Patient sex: F
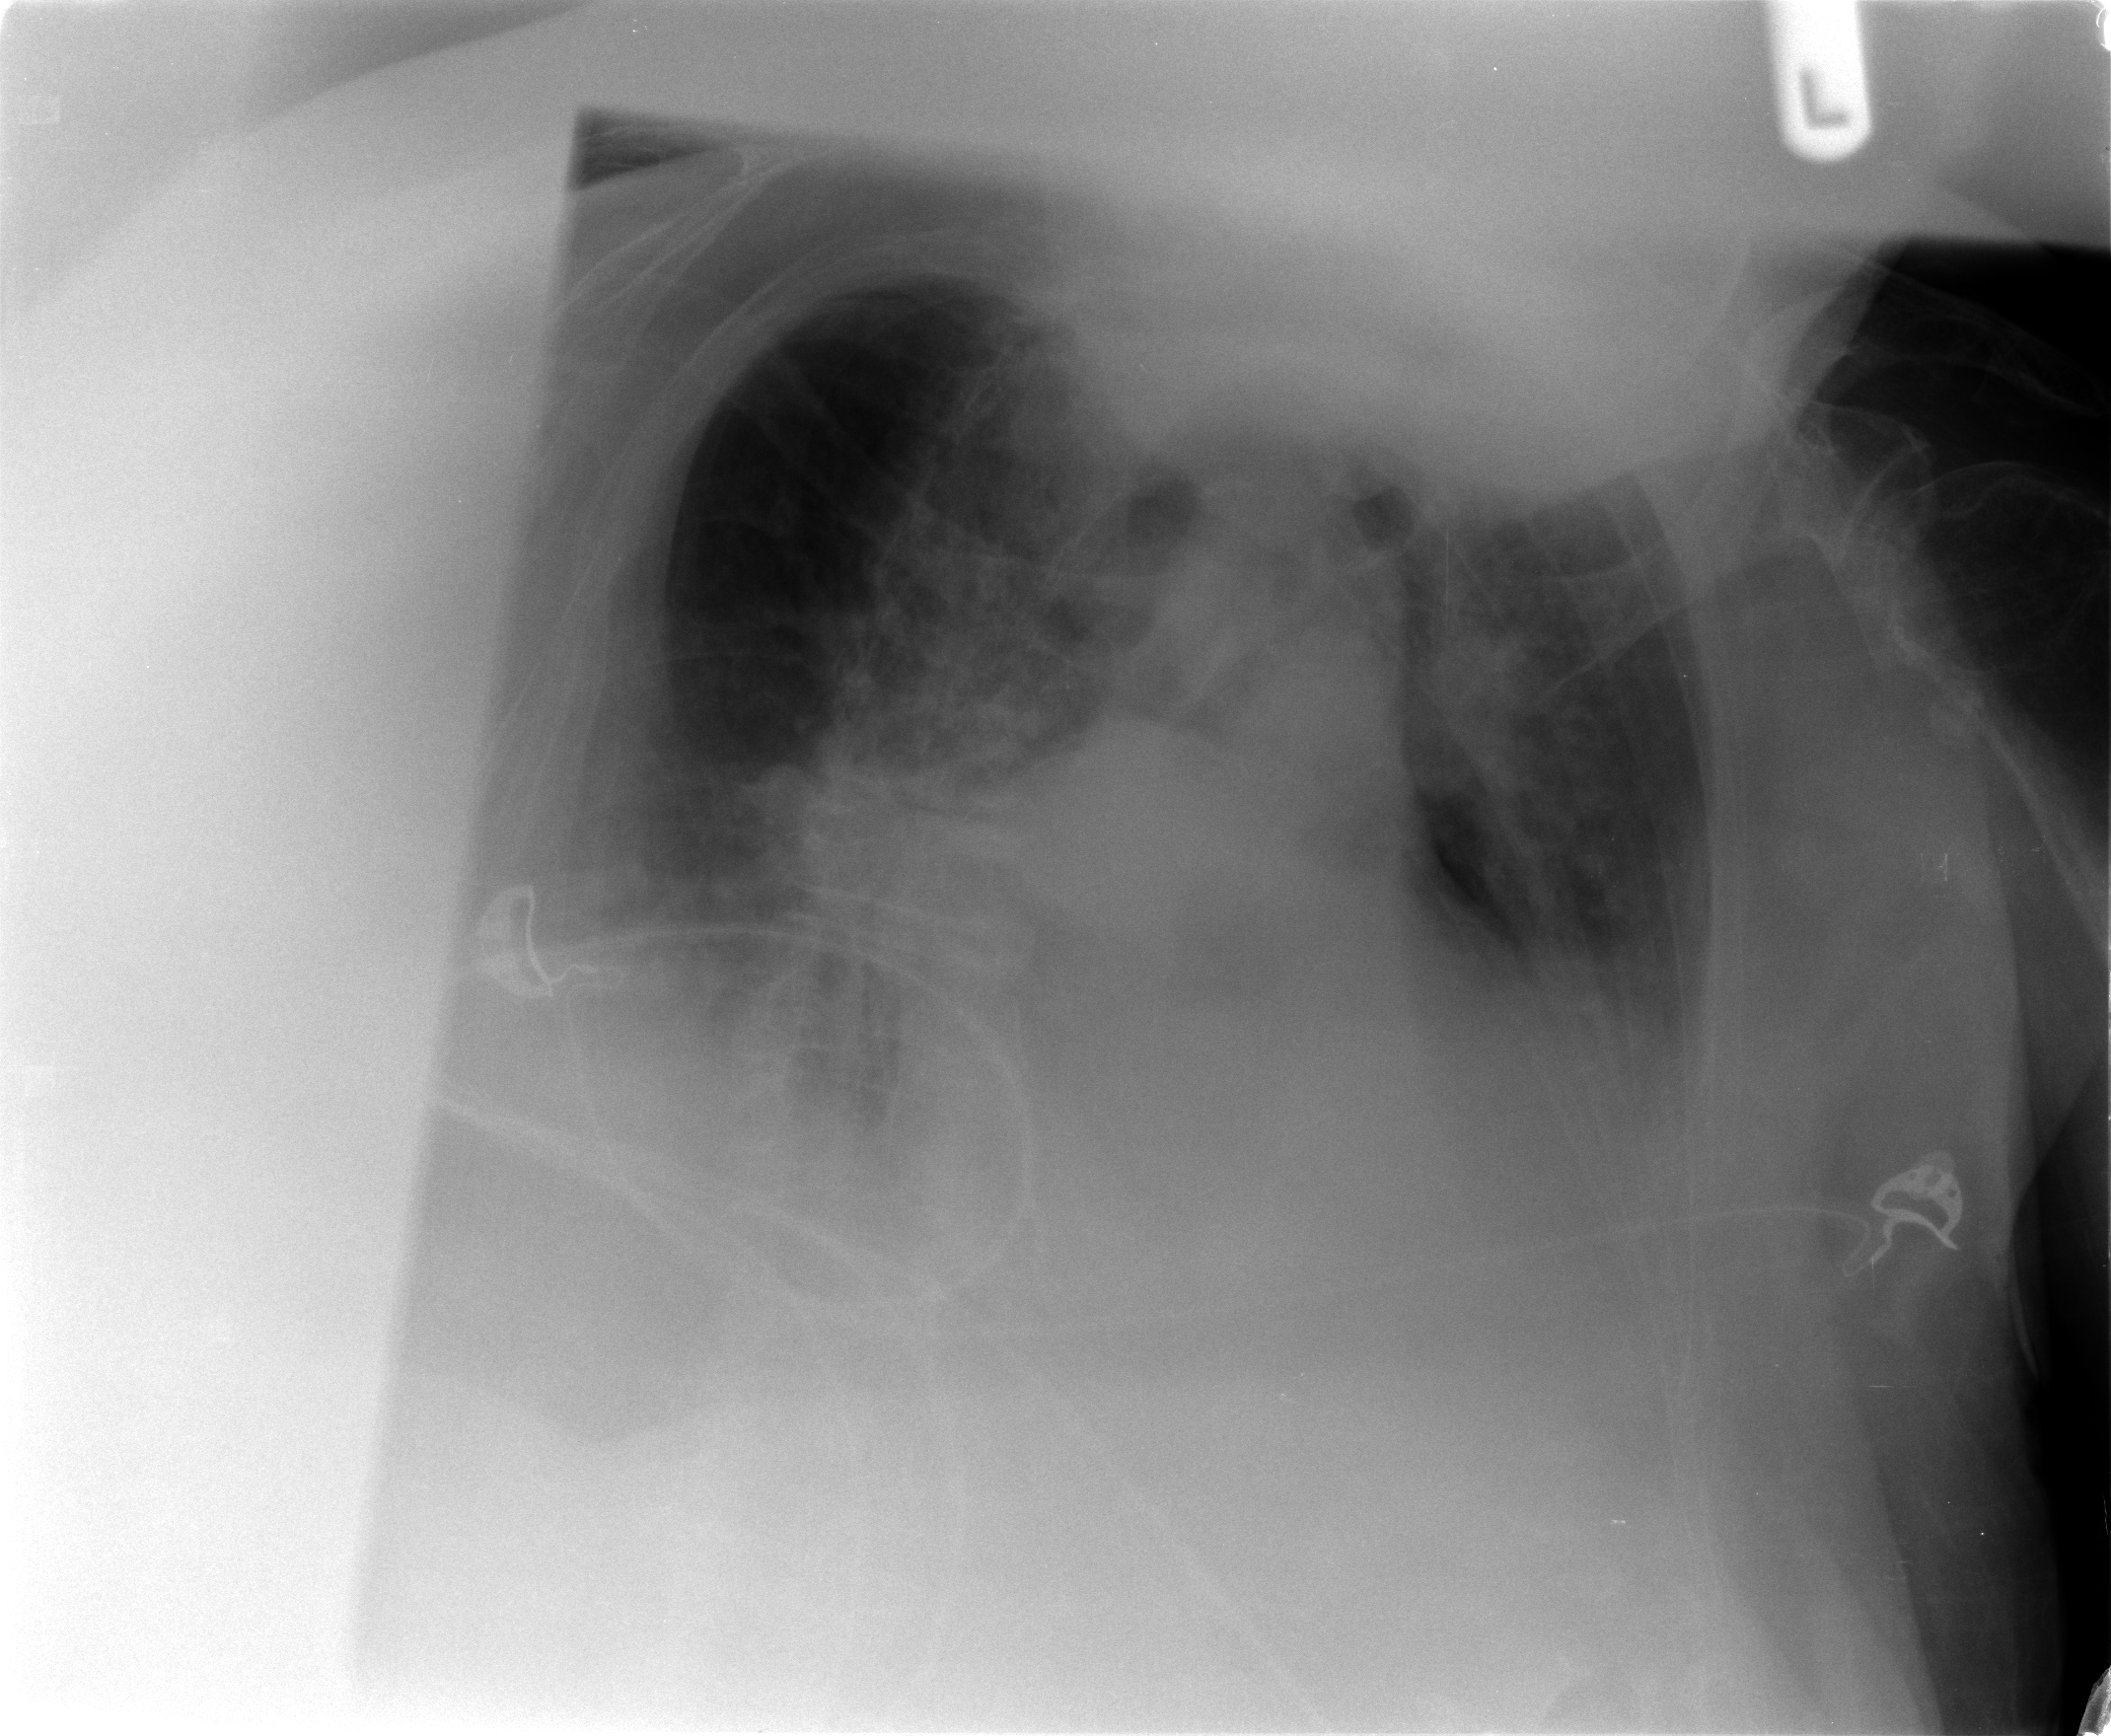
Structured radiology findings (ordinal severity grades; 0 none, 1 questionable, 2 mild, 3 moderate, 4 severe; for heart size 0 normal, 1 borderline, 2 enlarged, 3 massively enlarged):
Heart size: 2
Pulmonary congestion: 2
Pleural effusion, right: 2
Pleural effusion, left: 2
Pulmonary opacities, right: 1
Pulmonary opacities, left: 2
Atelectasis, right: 2
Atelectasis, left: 2